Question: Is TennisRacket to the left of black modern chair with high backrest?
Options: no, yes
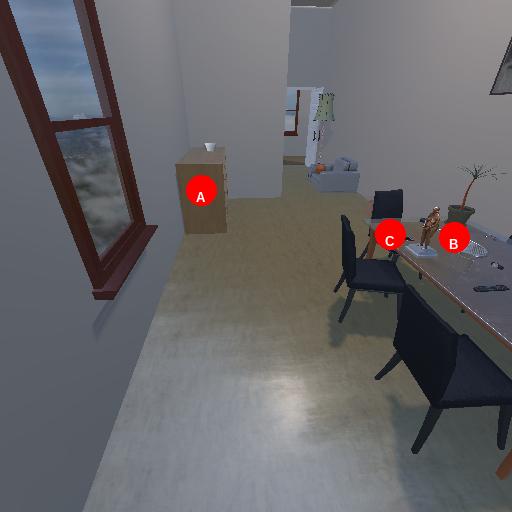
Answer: no